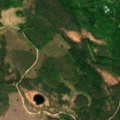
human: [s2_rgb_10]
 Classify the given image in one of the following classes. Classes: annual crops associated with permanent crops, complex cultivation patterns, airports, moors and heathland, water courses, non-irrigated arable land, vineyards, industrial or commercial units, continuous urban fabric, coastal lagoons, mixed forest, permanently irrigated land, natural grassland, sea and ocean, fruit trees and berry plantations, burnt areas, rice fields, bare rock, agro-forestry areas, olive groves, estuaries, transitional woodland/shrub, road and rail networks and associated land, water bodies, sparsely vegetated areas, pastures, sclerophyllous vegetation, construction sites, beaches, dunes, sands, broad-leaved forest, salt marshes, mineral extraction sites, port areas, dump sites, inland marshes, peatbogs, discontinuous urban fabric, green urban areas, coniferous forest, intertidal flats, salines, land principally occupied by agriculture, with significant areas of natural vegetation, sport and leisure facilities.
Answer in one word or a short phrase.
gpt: coniferous forest, mixed forest, transitional woodland/shrub